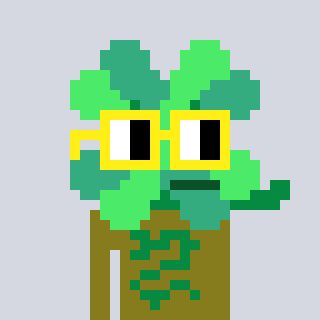
a pixel art character with square yellow glasses, a clover-shaped head and a gunk-colored body on a cool background